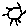
Label: sun